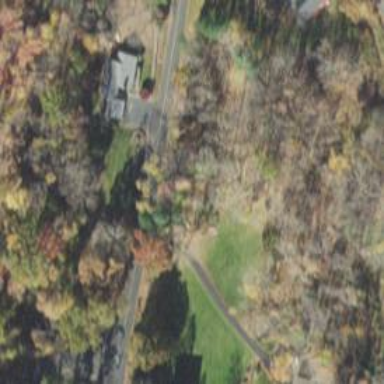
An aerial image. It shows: Driveway.